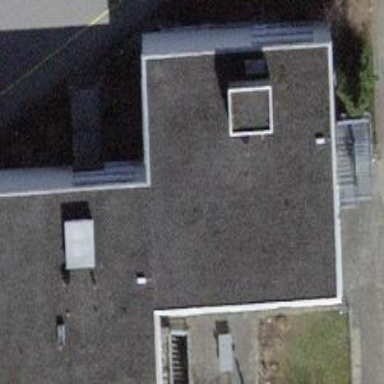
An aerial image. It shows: Dormitory building.